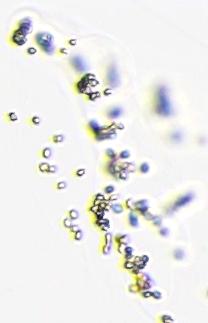
Label: Phaeocystis